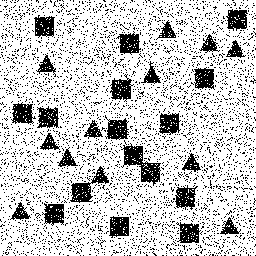
Squares: 16
Triangles: 12
Stars: 0
Total shapes: 28